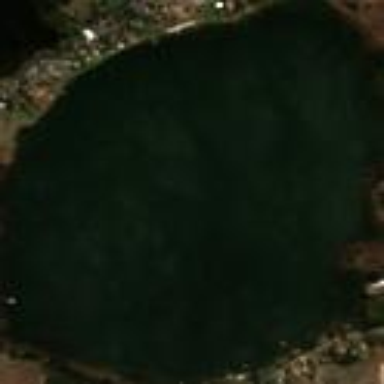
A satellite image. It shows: Serene lake surrounded by nature.